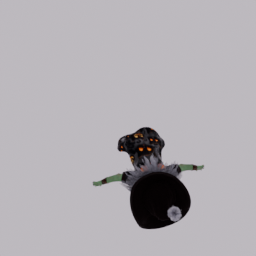
Label: people